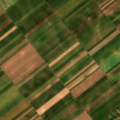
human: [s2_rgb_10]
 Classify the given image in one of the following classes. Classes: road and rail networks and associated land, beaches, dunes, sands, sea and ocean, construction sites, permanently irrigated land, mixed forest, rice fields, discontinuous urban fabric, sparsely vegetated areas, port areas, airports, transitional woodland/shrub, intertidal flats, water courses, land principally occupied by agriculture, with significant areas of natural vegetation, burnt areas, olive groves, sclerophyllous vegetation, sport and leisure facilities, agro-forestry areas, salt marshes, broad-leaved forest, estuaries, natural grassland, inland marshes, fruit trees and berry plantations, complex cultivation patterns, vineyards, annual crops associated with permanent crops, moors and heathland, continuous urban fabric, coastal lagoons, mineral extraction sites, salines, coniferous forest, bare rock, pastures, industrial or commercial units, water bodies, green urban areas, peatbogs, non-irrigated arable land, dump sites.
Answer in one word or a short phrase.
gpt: discontinuous urban fabric, non-irrigated arable land